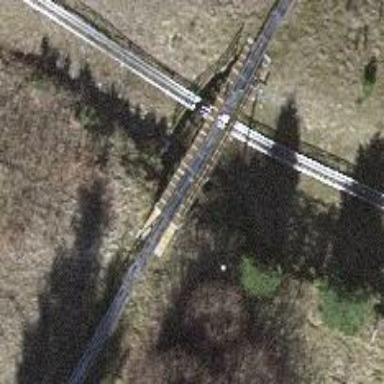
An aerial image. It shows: Summer toboggan attraction situated on bridge.